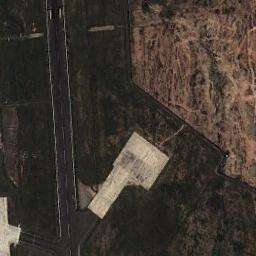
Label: runway